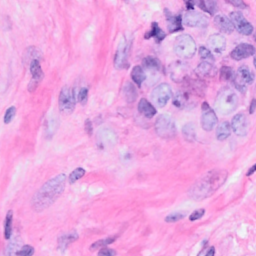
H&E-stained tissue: Breast